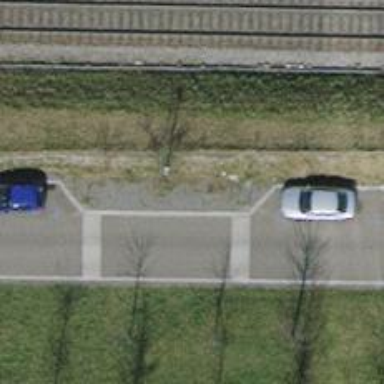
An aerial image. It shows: Traffic hump for calming the traffic.